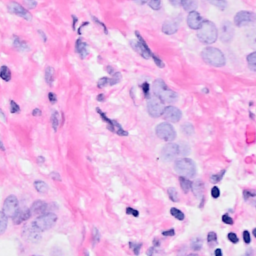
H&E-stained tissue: Breast